Question: <URL> is great when you have X unit test * Y configurations.
I have unit tests, and each must run in particular situations.
I use xUnit.net's 'Theory'/'PropertyData' <URL>, it works well.
In the Test Runner UI, there is one green/red symbol per unit test, which means .
It makes it difficult to evaluate progress: the symbol is red until ALL configurations work perfectly.
I want symbols, one per unit test * configuration, to know what particular combination is going wrong.
xunit.net <URL> to show symbols.
I am willing to switch to another test framework just to get this feature.
Does any .NET test framework have this feature?
Any kind of reporting is fine (GUI, HTML, etc)

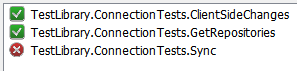
Answer: You can use <URL> of NUnit to specify different parameters for test. Each test case will be shown as separate test in test runner.